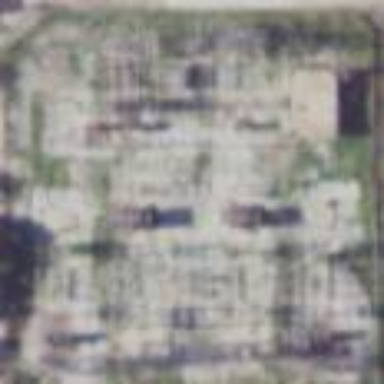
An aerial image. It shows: Power substation.